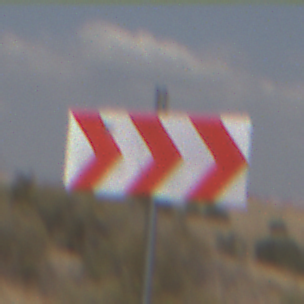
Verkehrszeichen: RichtungstafelnInKurvenGrossLinks
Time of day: Midday
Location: Outdoor (Nature)
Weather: PartlyCloudy
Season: NotSpecified
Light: Natural